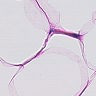
Metastatic tissue present: no